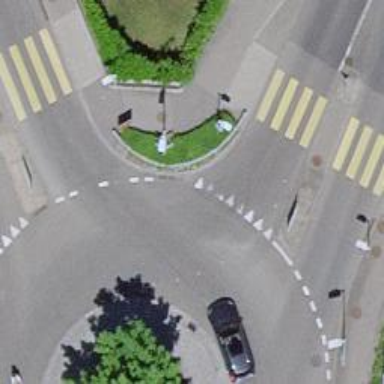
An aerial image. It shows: Secondary road with asphalt surface leading to roundabout.